Field crop: maize
Growth stage: 1
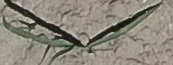
Species: sorghum